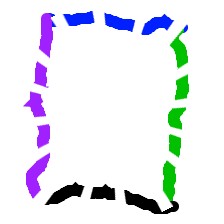
Shape: rectangle